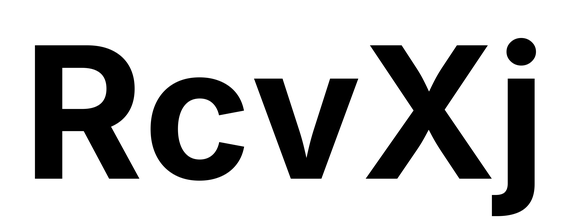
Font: Inter_Bold